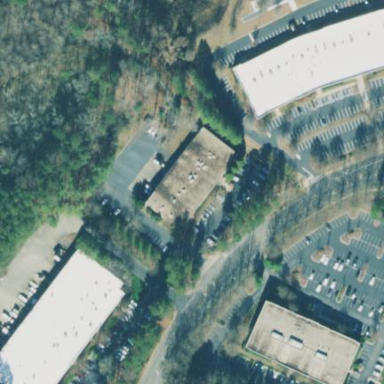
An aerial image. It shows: Commercial building.